Lunar surface albedo tile
Center latitude: -30.655
Center longitude: -43.154
Resolution (meters per pixel, mean): 111.06
Tile area (km^2): 11666.93
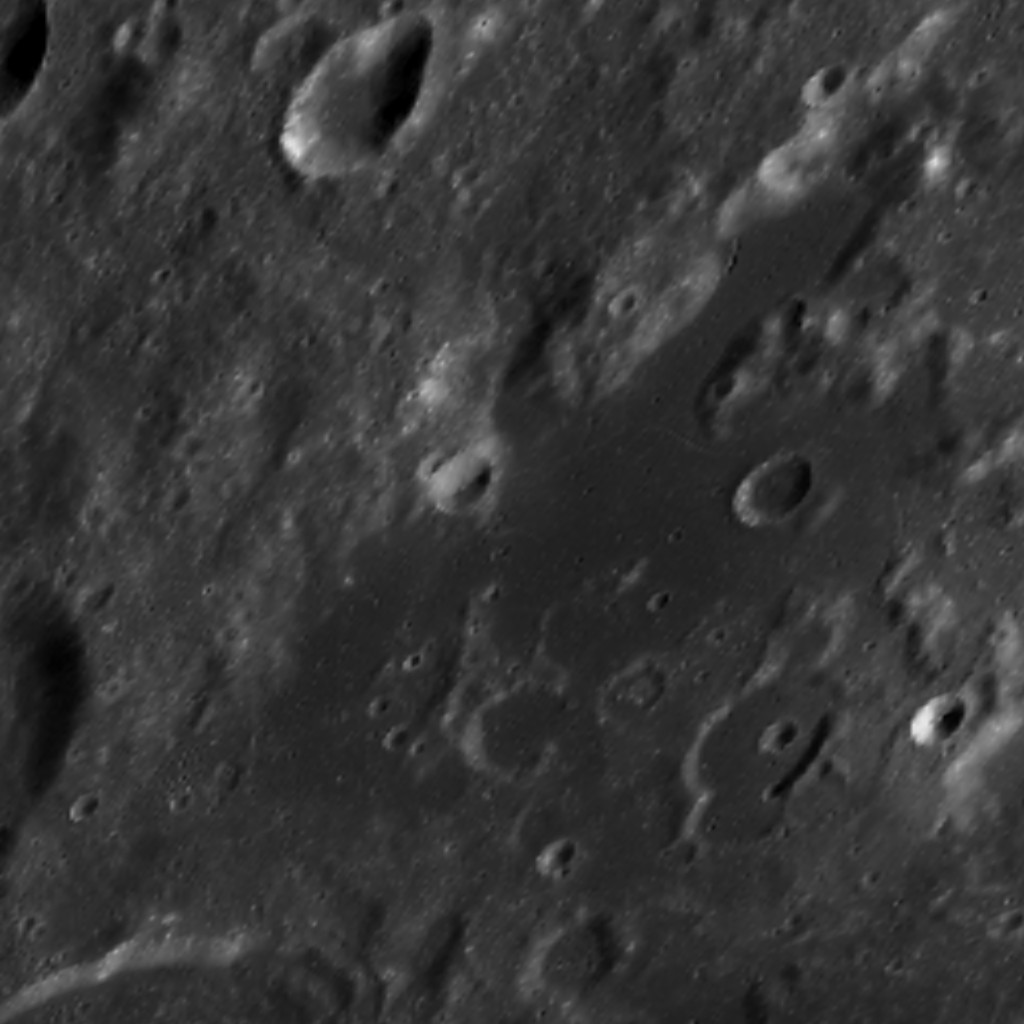